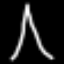
Label: The Eiffel Tower